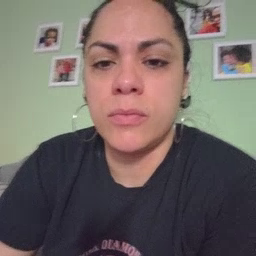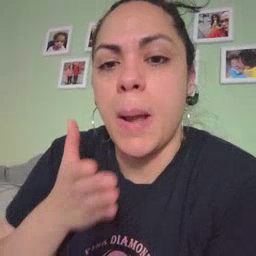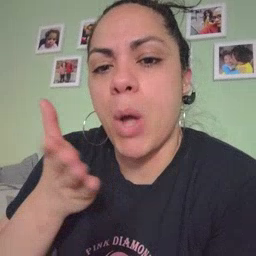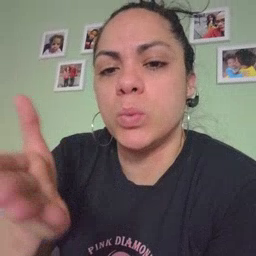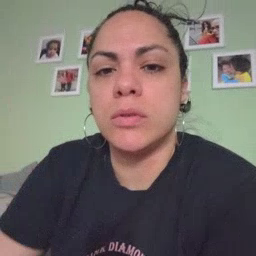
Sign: boat